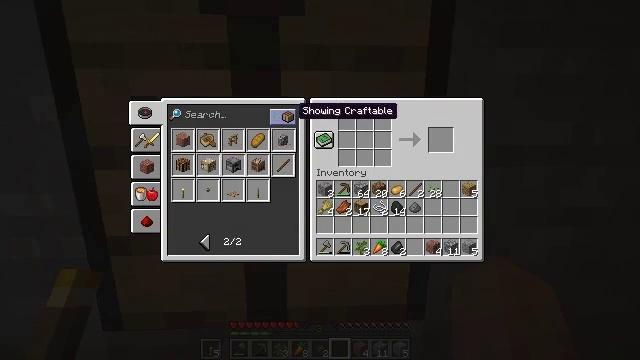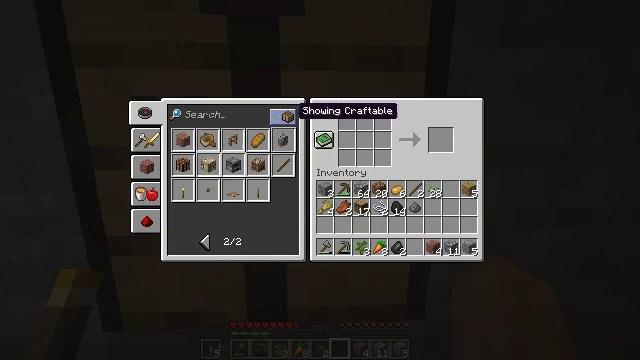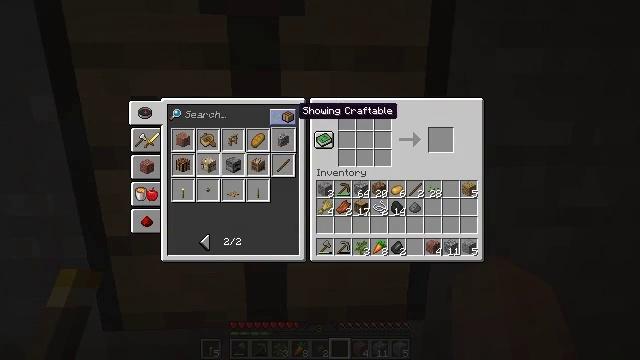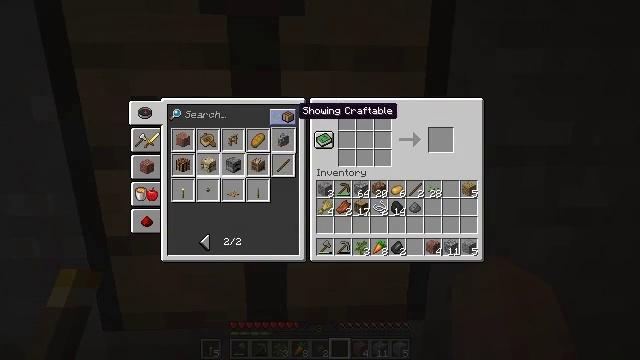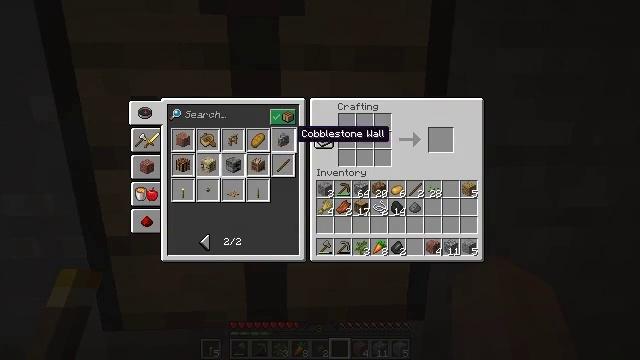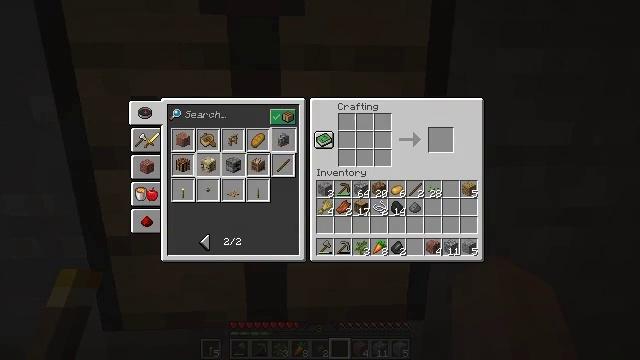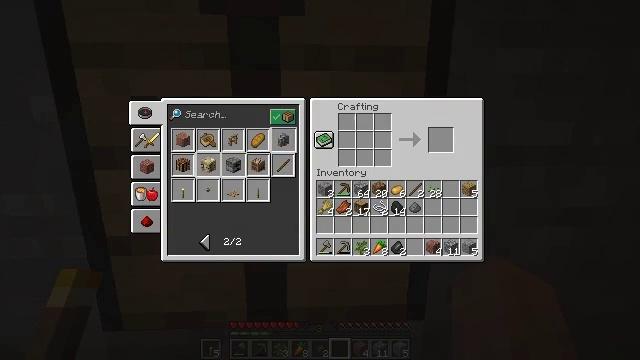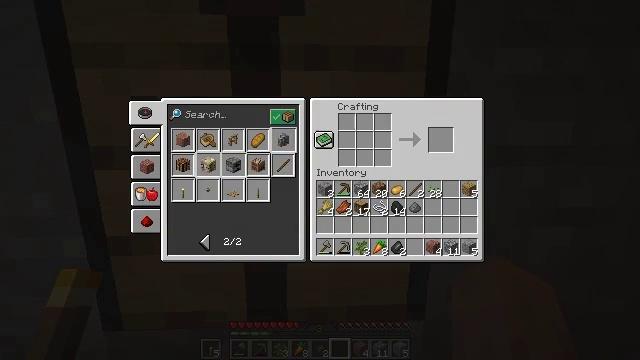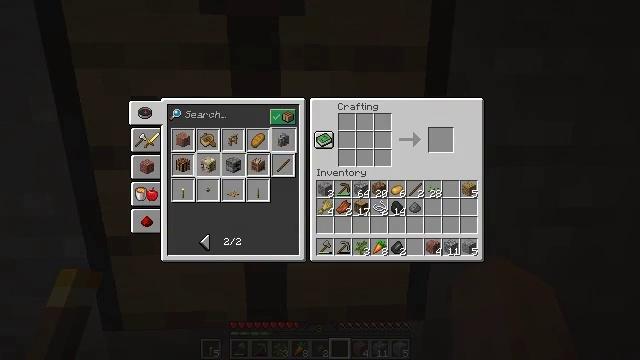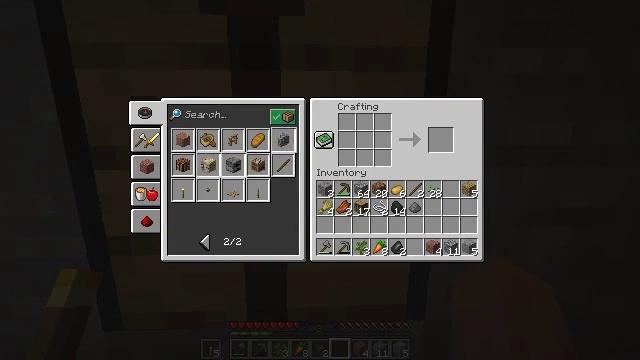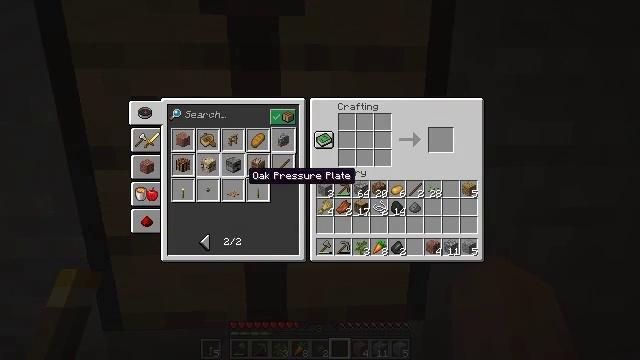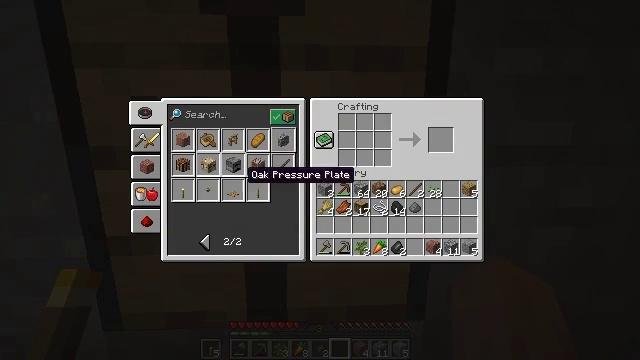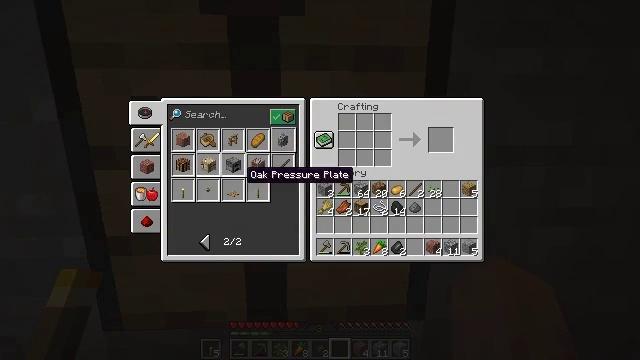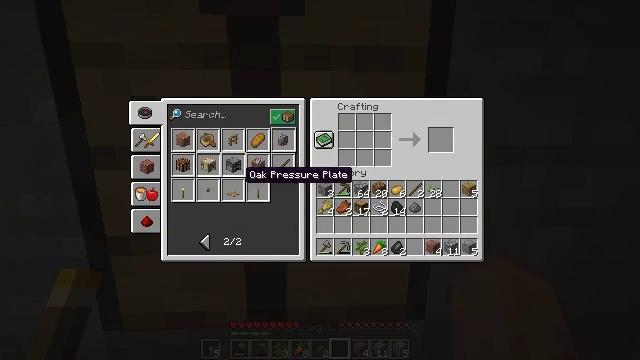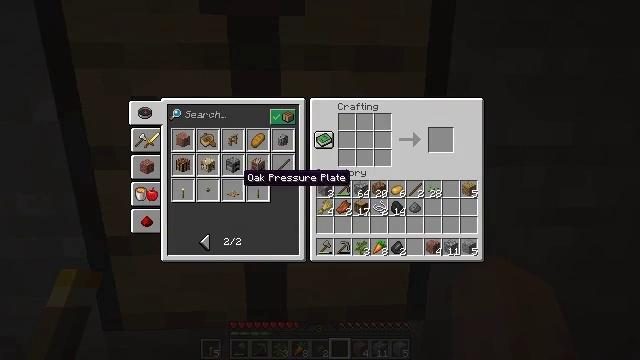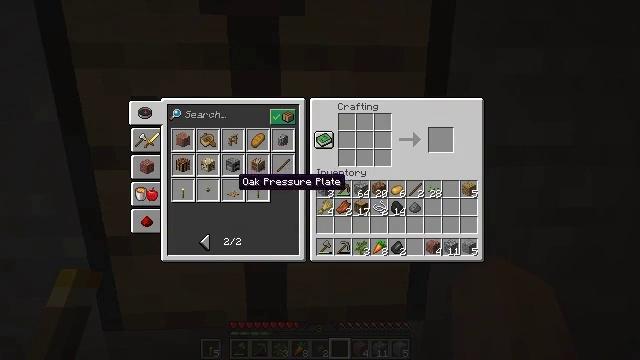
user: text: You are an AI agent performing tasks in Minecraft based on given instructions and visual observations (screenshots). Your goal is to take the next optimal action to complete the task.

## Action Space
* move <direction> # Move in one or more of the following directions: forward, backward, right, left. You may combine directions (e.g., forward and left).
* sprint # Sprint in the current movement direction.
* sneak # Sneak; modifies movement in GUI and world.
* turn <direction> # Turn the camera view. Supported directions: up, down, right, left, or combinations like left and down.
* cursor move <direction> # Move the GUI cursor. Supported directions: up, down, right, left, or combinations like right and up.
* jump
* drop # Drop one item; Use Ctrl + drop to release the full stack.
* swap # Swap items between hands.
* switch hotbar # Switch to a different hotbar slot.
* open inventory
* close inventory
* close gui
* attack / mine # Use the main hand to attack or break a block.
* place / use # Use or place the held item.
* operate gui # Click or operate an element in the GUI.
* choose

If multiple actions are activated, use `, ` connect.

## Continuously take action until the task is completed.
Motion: motion action
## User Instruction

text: Combine materials to craft coarse dirt using dirt and gravel.
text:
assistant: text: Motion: operate gui
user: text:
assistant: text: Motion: operate gui
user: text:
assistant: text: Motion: no_op
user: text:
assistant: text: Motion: cursor move down
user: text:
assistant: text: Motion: cursor move down
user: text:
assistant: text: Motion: cursor move left and down
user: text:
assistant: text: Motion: no_op
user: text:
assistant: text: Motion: no_op
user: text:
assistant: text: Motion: cursor move left and up
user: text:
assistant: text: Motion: cursor move left and up
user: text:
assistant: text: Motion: no_op
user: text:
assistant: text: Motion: no_op
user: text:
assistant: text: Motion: no_op
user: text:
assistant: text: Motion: no_op
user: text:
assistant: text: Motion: no_op
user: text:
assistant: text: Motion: cursor move left
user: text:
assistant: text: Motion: no_op
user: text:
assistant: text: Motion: no_op
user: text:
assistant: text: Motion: no_op
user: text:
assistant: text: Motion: no_op
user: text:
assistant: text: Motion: no_op
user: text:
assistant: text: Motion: cursor move right
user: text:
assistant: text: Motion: cursor move right
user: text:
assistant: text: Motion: cursor move right
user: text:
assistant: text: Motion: no_op
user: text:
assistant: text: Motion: no_op
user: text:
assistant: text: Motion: no_op
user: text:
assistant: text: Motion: cursor move down
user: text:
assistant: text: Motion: cursor move left and down
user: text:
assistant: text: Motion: no_op